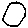
Label: circle